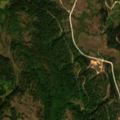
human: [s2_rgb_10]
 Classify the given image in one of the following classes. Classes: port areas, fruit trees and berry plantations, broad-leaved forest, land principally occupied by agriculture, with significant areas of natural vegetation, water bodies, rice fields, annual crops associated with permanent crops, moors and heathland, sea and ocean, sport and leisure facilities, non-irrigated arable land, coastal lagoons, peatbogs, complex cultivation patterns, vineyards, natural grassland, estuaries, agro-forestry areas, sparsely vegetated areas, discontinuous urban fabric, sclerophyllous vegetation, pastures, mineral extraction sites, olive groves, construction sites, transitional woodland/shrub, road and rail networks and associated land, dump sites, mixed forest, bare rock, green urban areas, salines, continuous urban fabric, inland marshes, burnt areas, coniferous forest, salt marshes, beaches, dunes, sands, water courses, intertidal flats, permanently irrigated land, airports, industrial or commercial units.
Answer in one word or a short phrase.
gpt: land principally occupied by agriculture, with significant areas of natural vegetation, broad-leaved forest, natural grassland